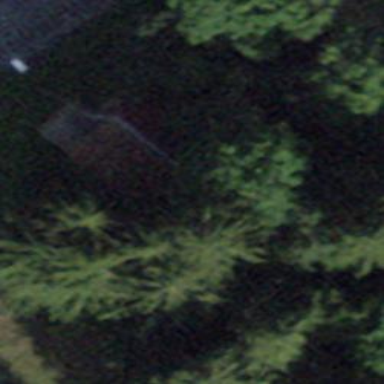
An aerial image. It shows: Barn.